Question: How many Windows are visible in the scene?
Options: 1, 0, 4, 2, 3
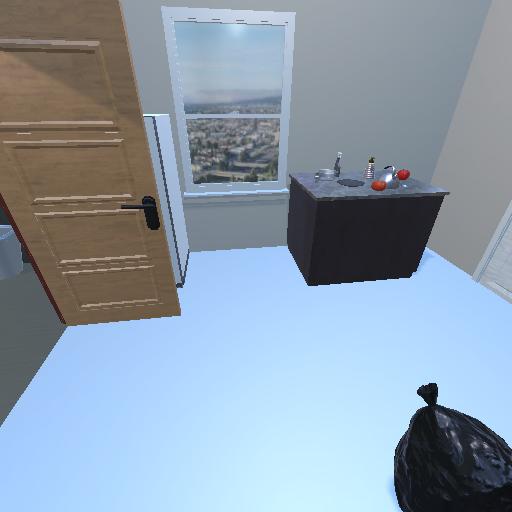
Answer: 1